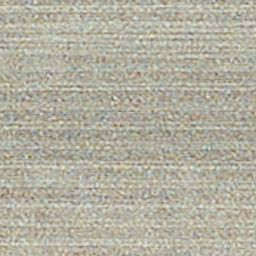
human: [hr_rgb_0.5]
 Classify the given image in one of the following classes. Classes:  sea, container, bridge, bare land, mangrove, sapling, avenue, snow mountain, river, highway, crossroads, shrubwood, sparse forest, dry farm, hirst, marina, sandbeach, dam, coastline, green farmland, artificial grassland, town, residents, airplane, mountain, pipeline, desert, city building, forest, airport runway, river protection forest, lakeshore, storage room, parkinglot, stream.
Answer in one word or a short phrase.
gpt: dry farm